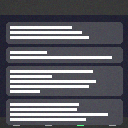
Screen state: on